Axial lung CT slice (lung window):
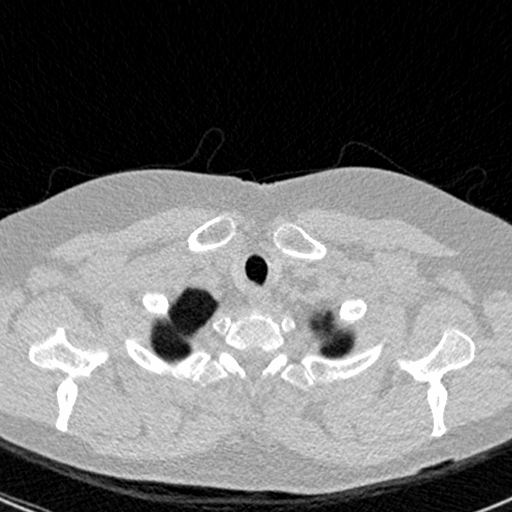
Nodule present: no